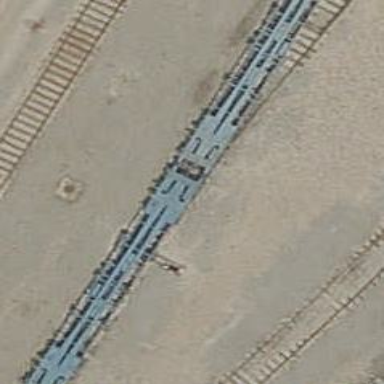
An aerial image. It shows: Railway track with electrified contact lines. This is siding track.